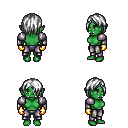
a pixel art fantasy rpg character, female body template, orc, green skin, steel arm armor, metal pants, white bangs hairstyle, gold gloves, four views (front, back, left, right), 2x2 character sprite sheet, small pixel art, hard edges, no anti-aliasing